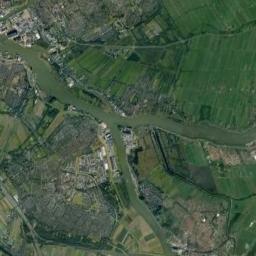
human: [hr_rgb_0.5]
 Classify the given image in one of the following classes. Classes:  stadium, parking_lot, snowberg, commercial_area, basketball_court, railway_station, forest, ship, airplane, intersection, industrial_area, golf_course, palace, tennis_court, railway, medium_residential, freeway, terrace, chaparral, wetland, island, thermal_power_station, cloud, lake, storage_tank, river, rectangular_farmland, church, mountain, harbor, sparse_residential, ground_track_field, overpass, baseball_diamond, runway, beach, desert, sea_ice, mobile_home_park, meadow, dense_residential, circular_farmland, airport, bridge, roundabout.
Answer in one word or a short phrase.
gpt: river